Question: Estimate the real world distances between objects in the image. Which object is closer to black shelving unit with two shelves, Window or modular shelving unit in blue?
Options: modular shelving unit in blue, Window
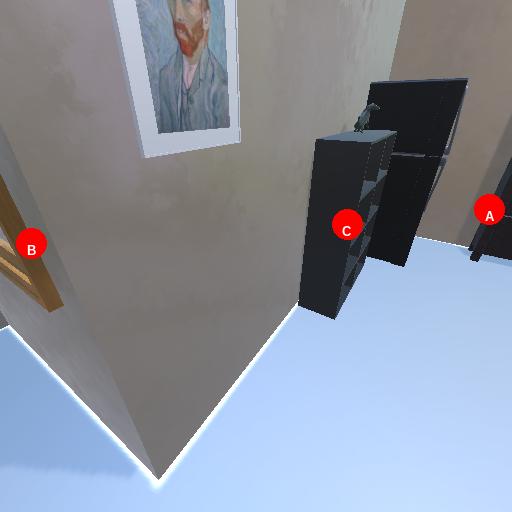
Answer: modular shelving unit in blue